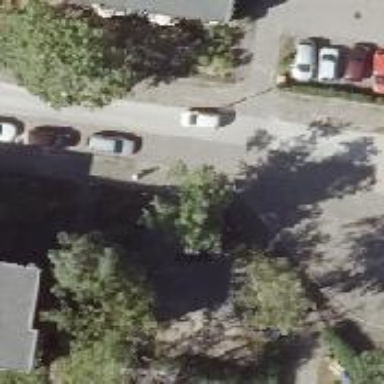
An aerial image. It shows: Residential road paved with concrete.